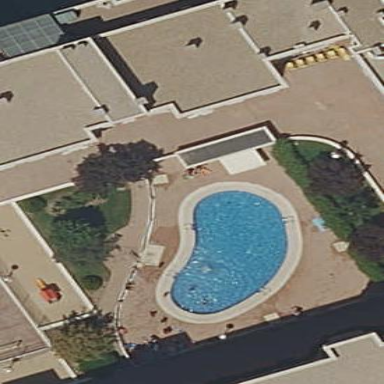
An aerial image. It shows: Swimming pool located in leisure land.